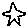
Label: star